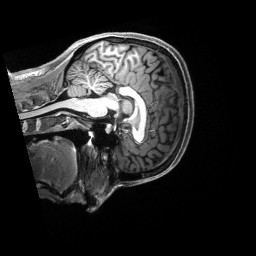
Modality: T1w
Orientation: sagittal
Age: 20
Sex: female
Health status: healthy
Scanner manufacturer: siemens
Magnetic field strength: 3 T
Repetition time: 2.5 s
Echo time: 0.00222 s